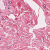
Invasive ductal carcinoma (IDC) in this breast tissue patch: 0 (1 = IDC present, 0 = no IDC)